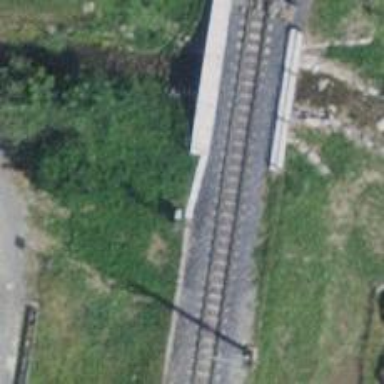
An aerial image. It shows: Narrow-gauge railway track with 1 electrified contact line.